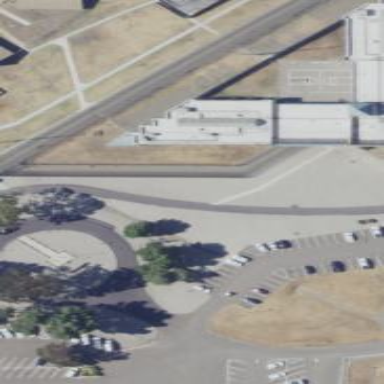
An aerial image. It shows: Prison building.